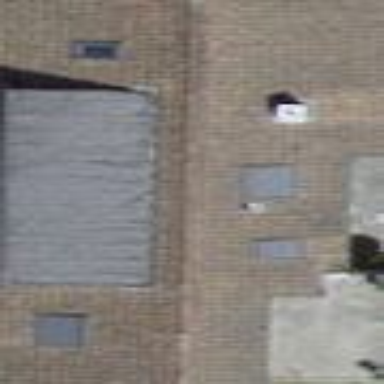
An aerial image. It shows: Gabled building with roof made of roof tiles.